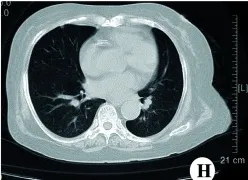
CT scanning and microbiological identification of case 1. (H) Chest CT showing consolidation in the left lower lobe disappeared following treatment.
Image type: radiology (ct)